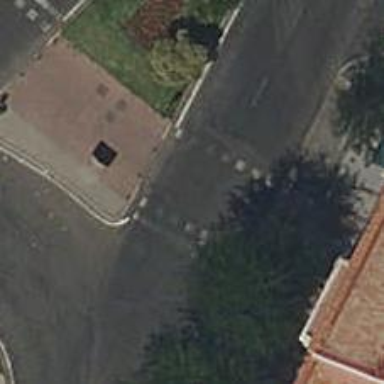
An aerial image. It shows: Road with traffic signals at the crossing.